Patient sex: F
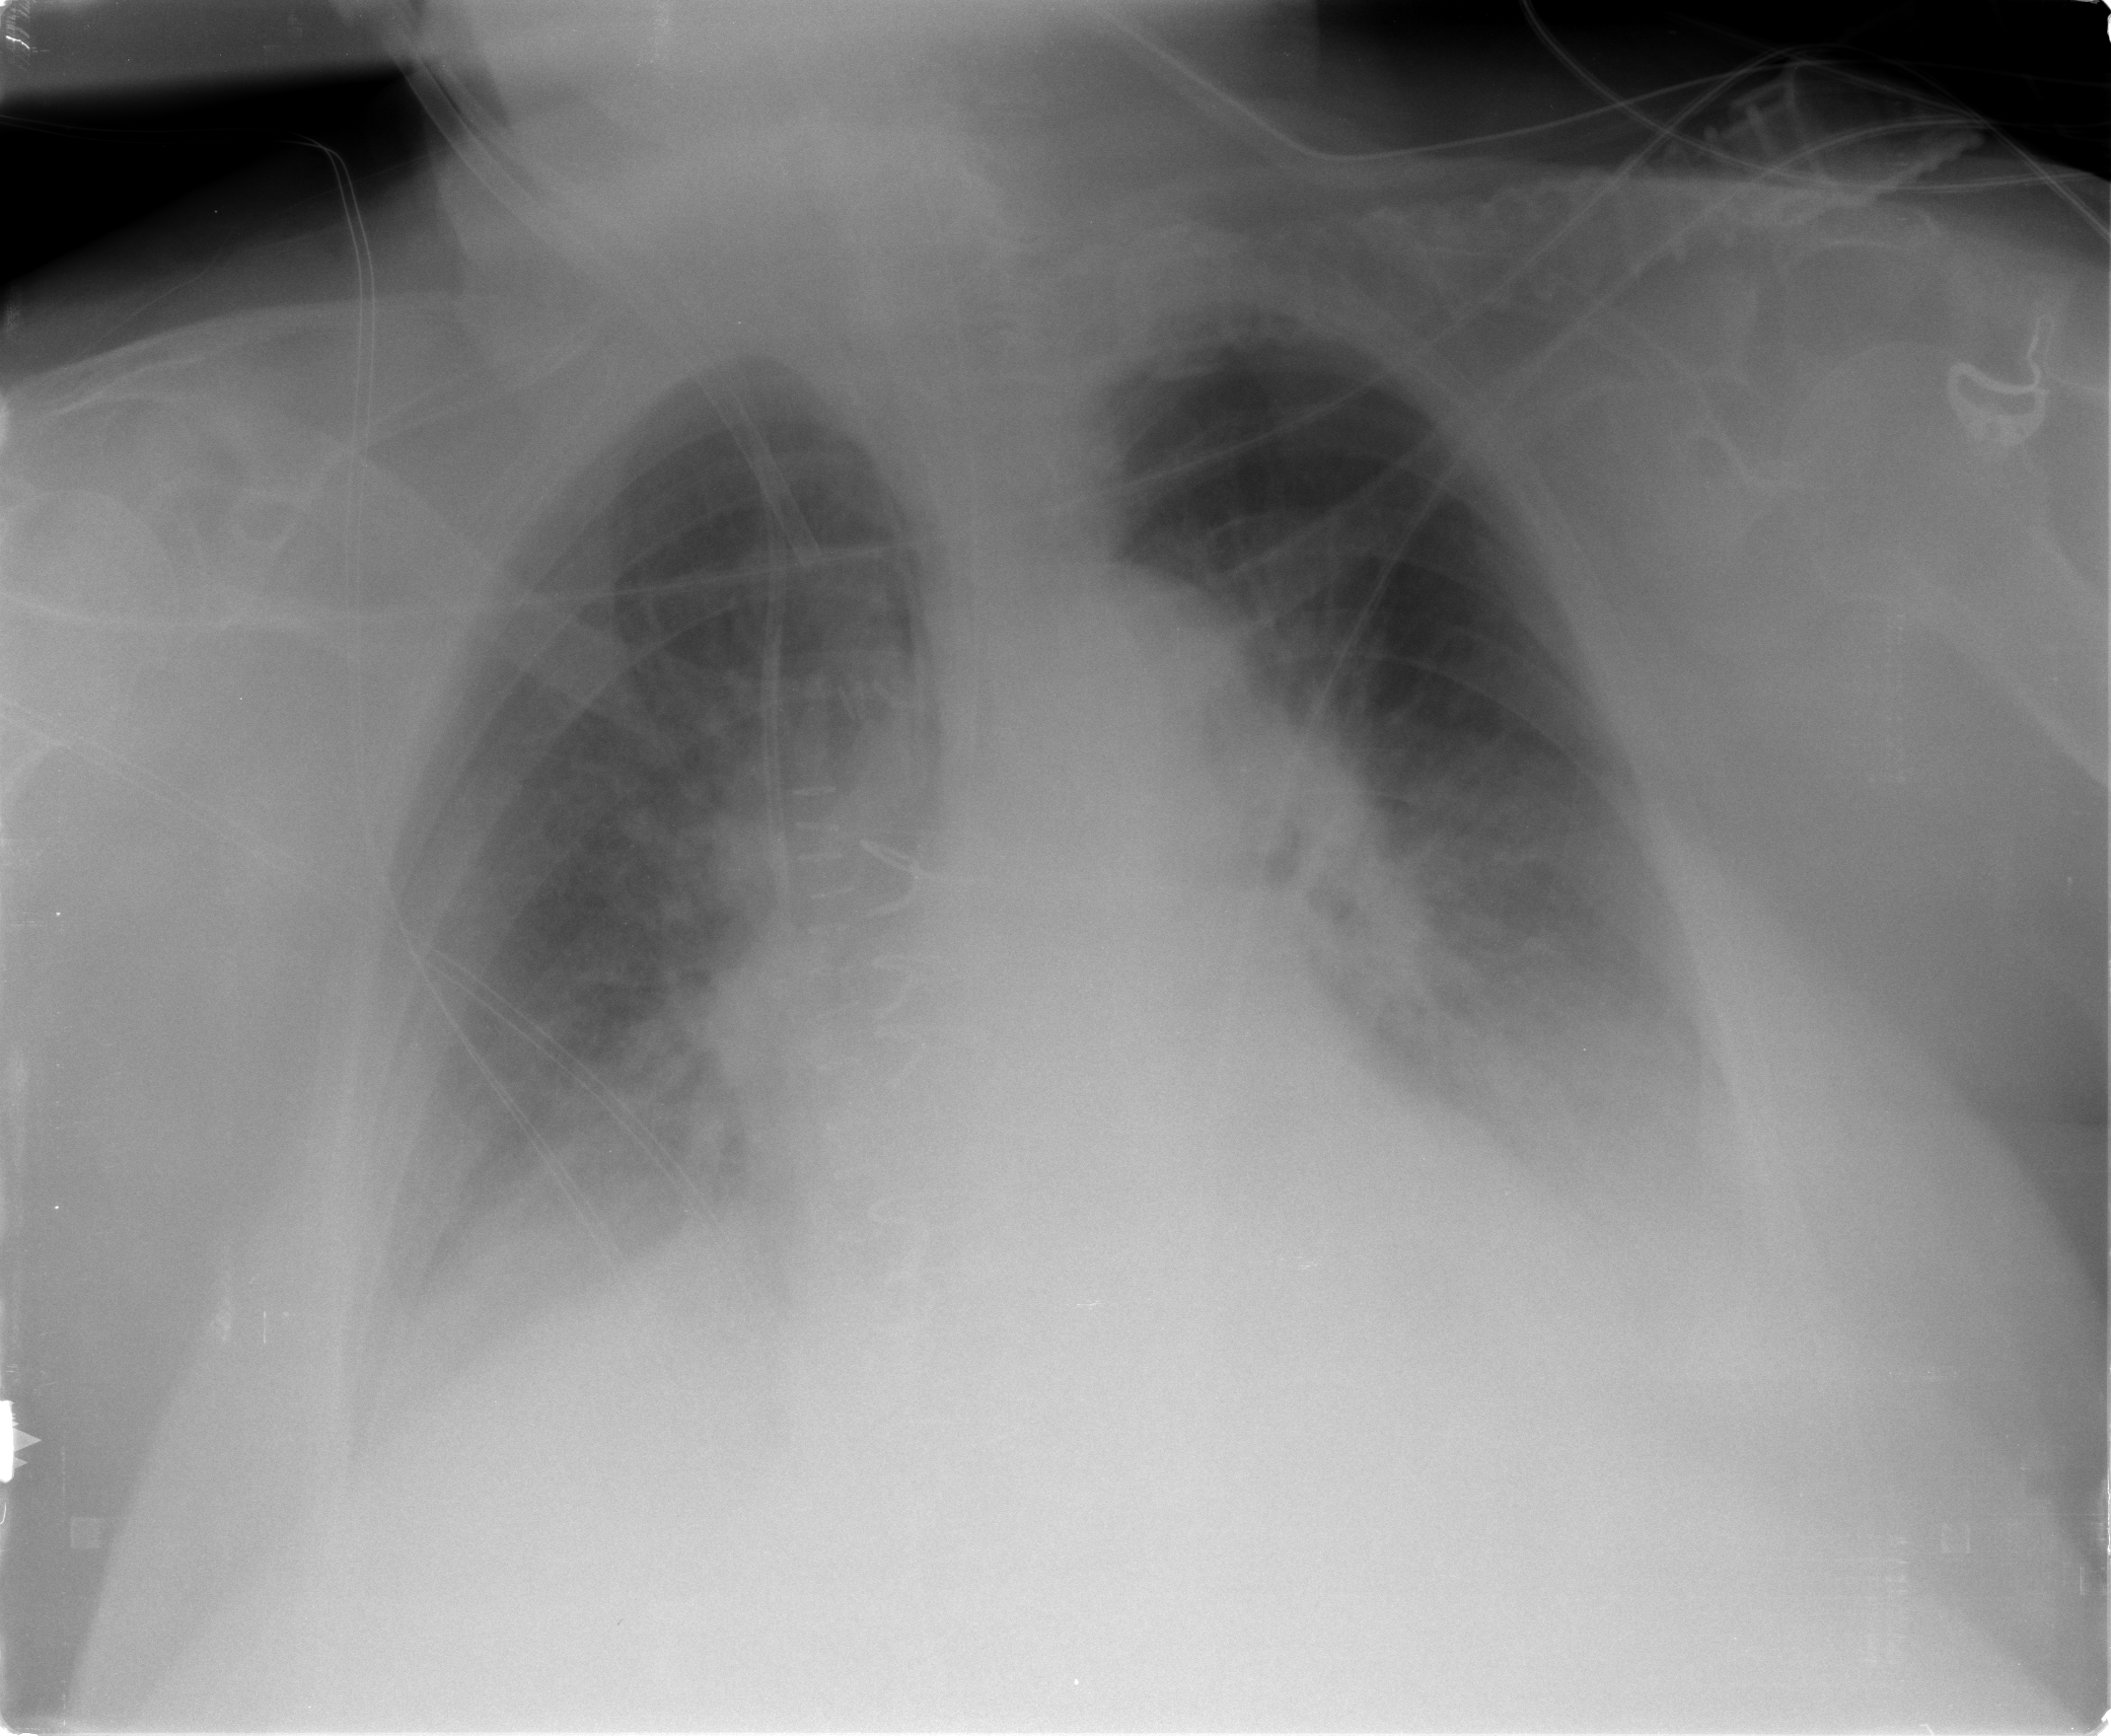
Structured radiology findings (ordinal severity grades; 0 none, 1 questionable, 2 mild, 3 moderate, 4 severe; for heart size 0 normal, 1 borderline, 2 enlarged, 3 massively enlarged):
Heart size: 1
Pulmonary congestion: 3
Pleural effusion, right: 2
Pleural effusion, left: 2
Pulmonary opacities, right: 2
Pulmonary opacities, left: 2
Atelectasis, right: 2
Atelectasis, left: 2